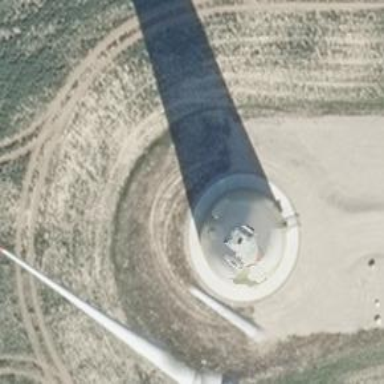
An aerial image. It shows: Wind generator with horizontal axis. The generator is wind turbine.